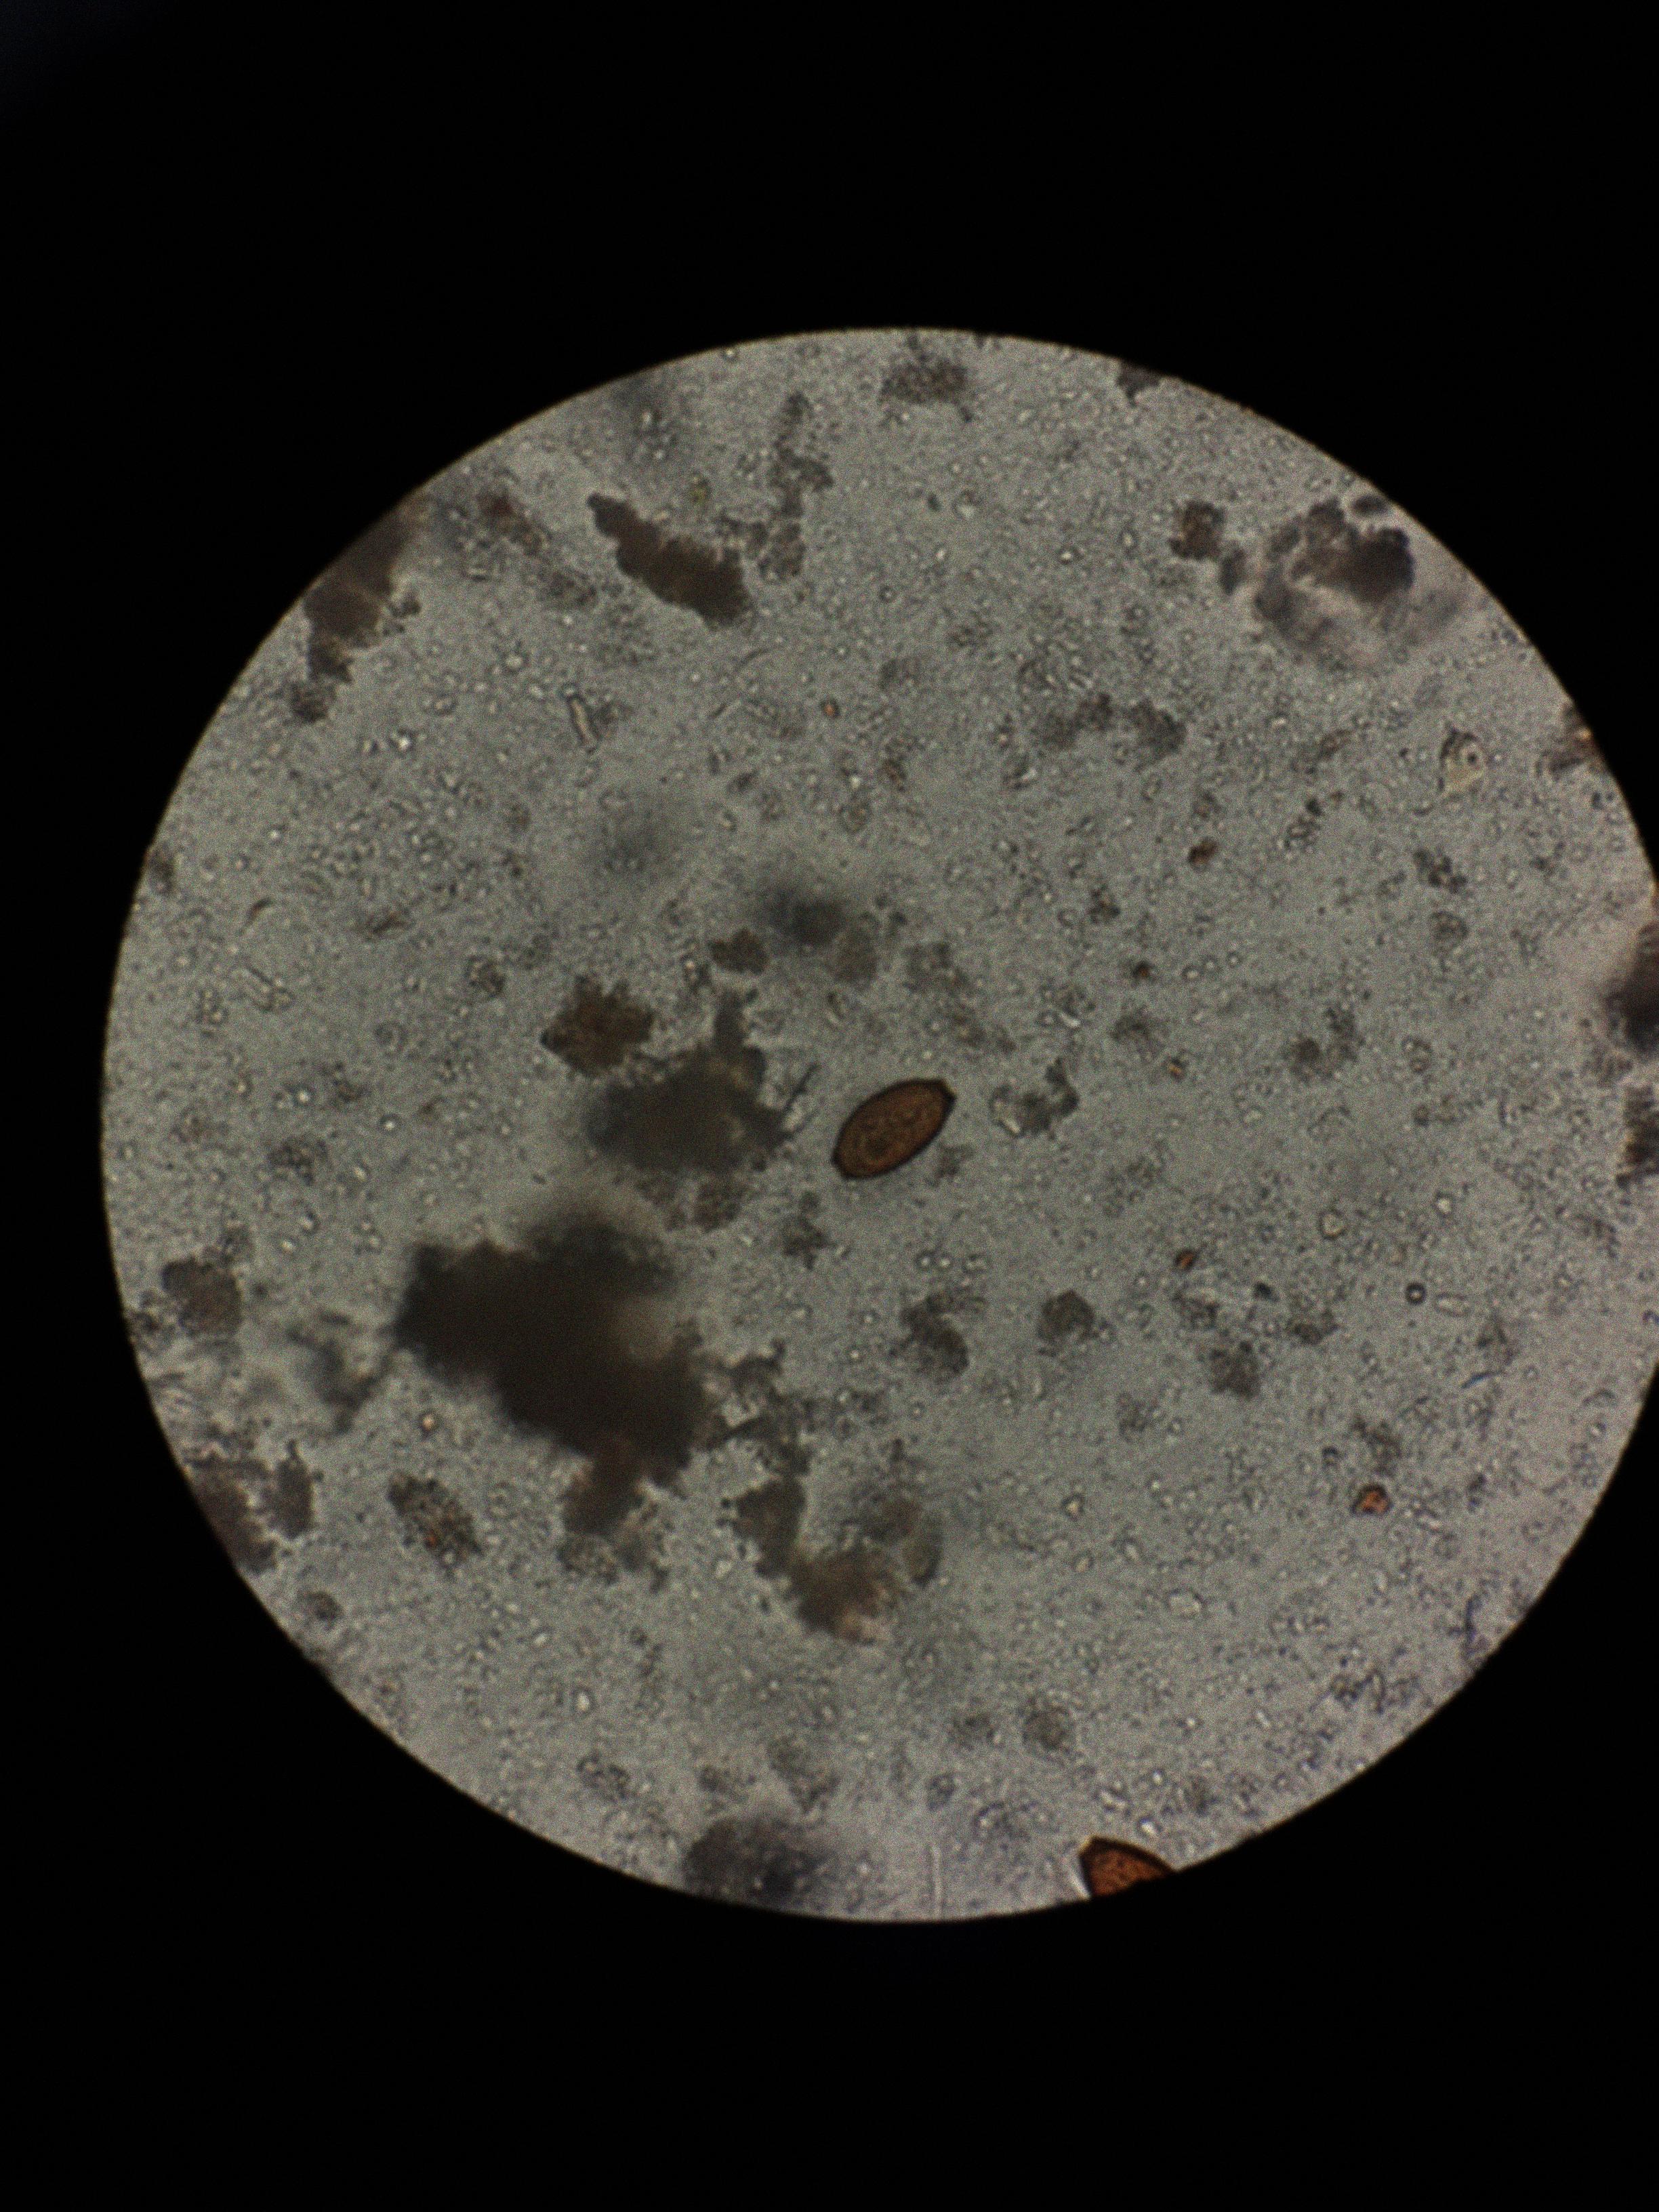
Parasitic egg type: Trichuris trichiura